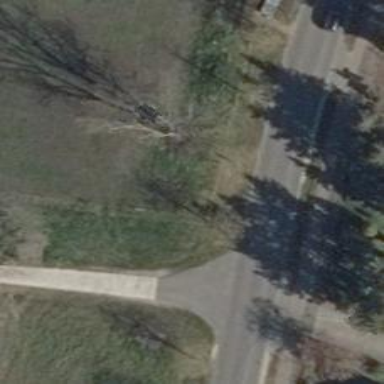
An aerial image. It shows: Avenue lined with trees.